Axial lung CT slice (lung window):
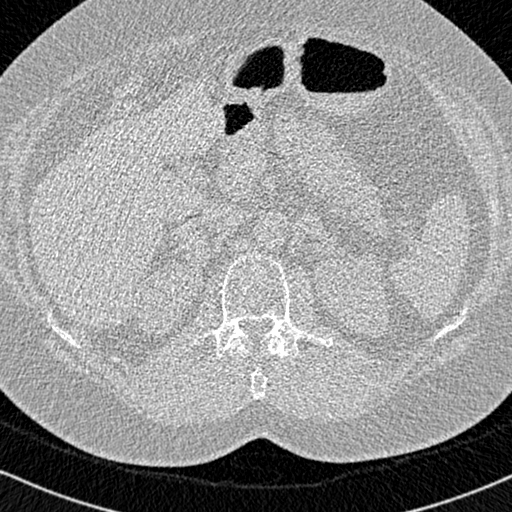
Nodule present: no